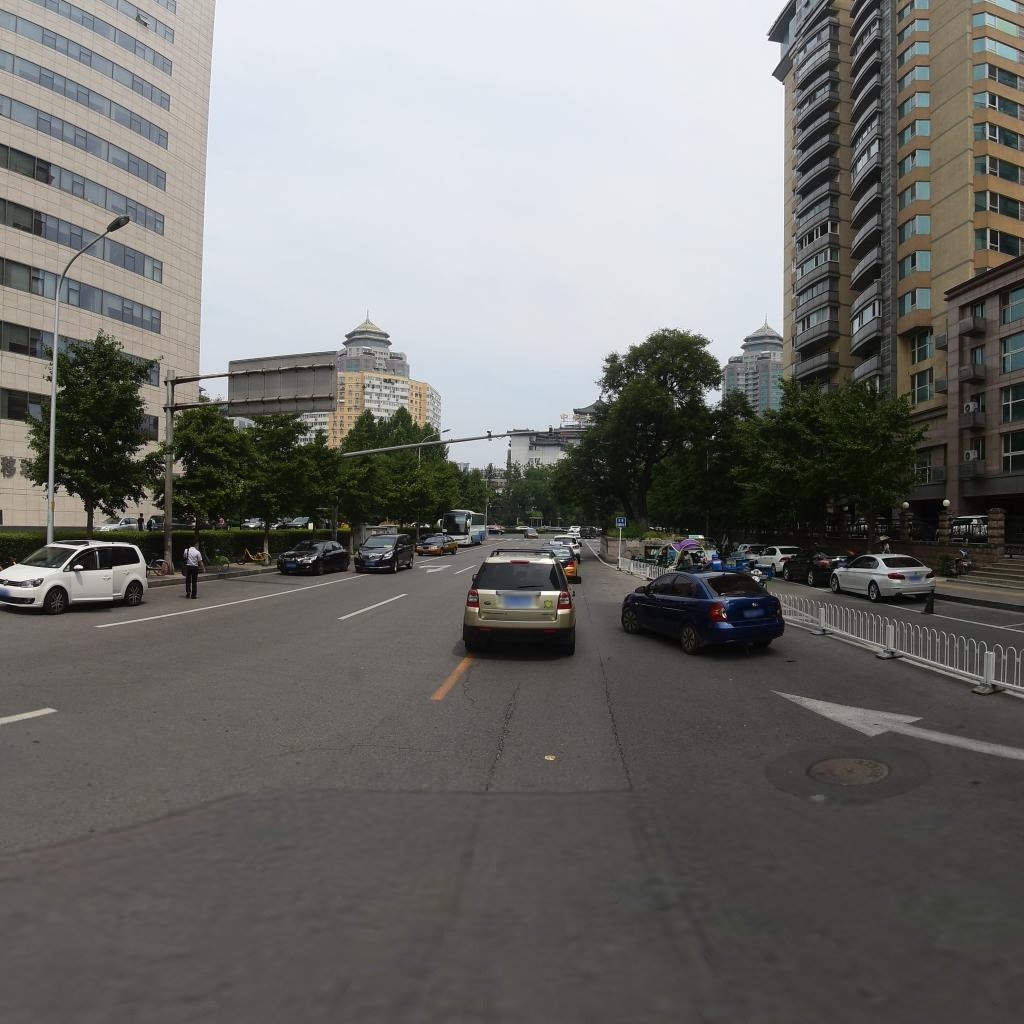
Region: Dongcheng
Road damage annotations: longitudinal crack, transverse crack, longitudinal crack, longitudinal crack, manhole cover, longitudinal crack